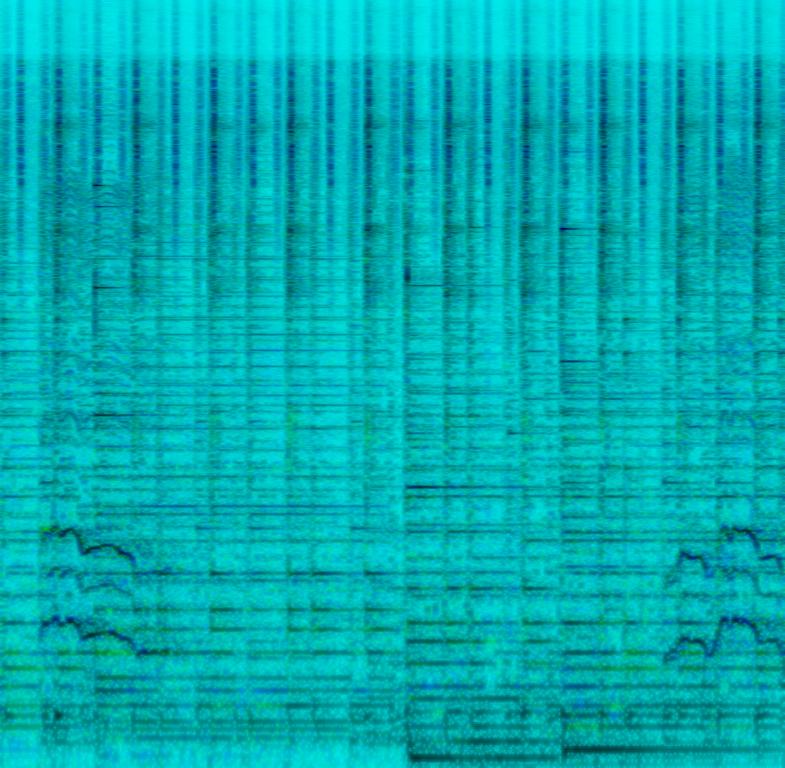
This pop song features a male voice singing the main melody using vocables. This is accompanied by an acoustic guitar strumming chords. The piano fills at a higher register and also plays chords. The bass guitar plays the root notes of the chords without any flourishes. A shaker is used in the background which acts as the percussion. Hand claps are played at every alternate count. Bells are played on the first count of the first two bars of each phrase. The melody is happy and upbeat. This song can be played in a movie scene featuring a family on a road trip.